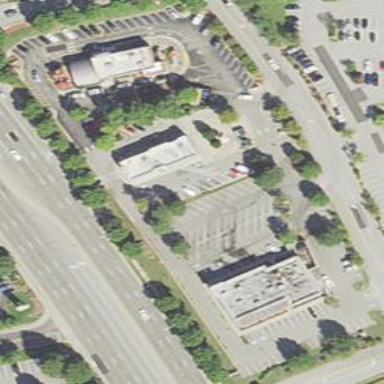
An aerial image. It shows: Retail area.